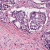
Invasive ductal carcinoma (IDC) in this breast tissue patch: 1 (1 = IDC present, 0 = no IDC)